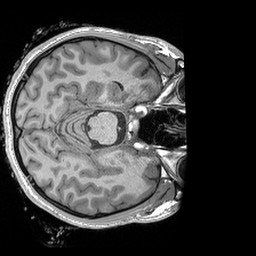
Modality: T1w
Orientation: axial
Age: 20
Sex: male
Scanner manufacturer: siemens
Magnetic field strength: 3 T
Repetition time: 2.4 s
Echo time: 0.00191 s